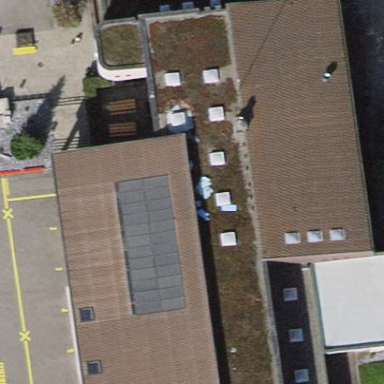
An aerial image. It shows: Fire station building.